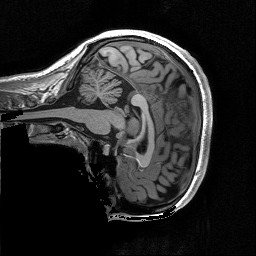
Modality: T1w
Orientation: sagittal